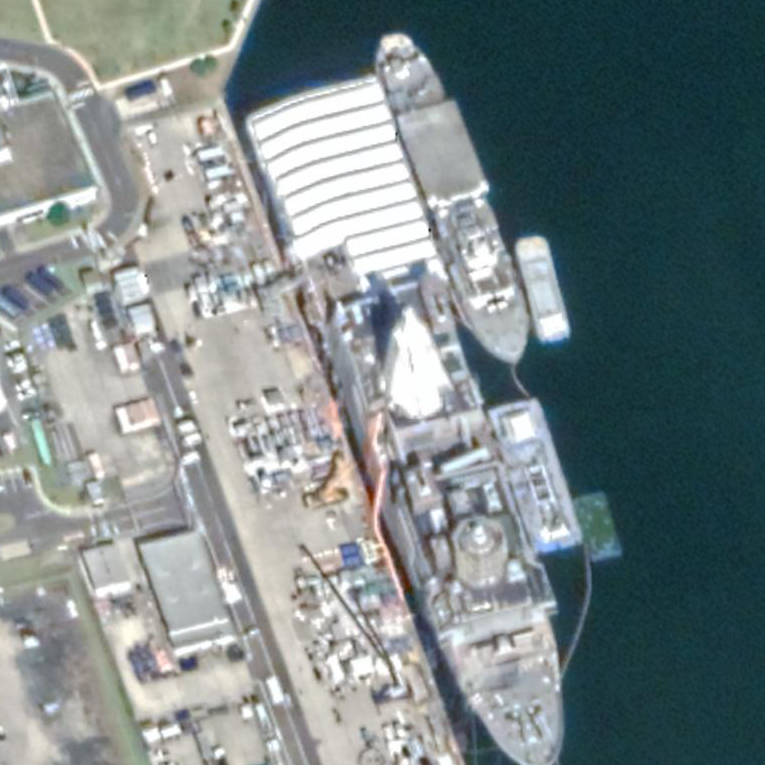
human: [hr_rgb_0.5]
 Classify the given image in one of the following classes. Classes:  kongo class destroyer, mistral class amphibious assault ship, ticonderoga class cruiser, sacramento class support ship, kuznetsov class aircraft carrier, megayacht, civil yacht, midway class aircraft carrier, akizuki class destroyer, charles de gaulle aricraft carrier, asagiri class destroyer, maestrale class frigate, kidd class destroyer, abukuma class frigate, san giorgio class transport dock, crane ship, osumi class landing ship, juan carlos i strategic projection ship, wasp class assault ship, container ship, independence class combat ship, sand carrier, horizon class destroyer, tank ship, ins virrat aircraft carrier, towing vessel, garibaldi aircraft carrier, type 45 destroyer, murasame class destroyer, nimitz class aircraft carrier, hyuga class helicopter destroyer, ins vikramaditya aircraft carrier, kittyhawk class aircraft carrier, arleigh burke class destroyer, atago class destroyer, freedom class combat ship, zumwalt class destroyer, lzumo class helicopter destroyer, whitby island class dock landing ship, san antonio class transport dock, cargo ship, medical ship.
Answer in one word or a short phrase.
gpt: San Antonio class transport dock